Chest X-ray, PA view. Patient: 40 years old, sex F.
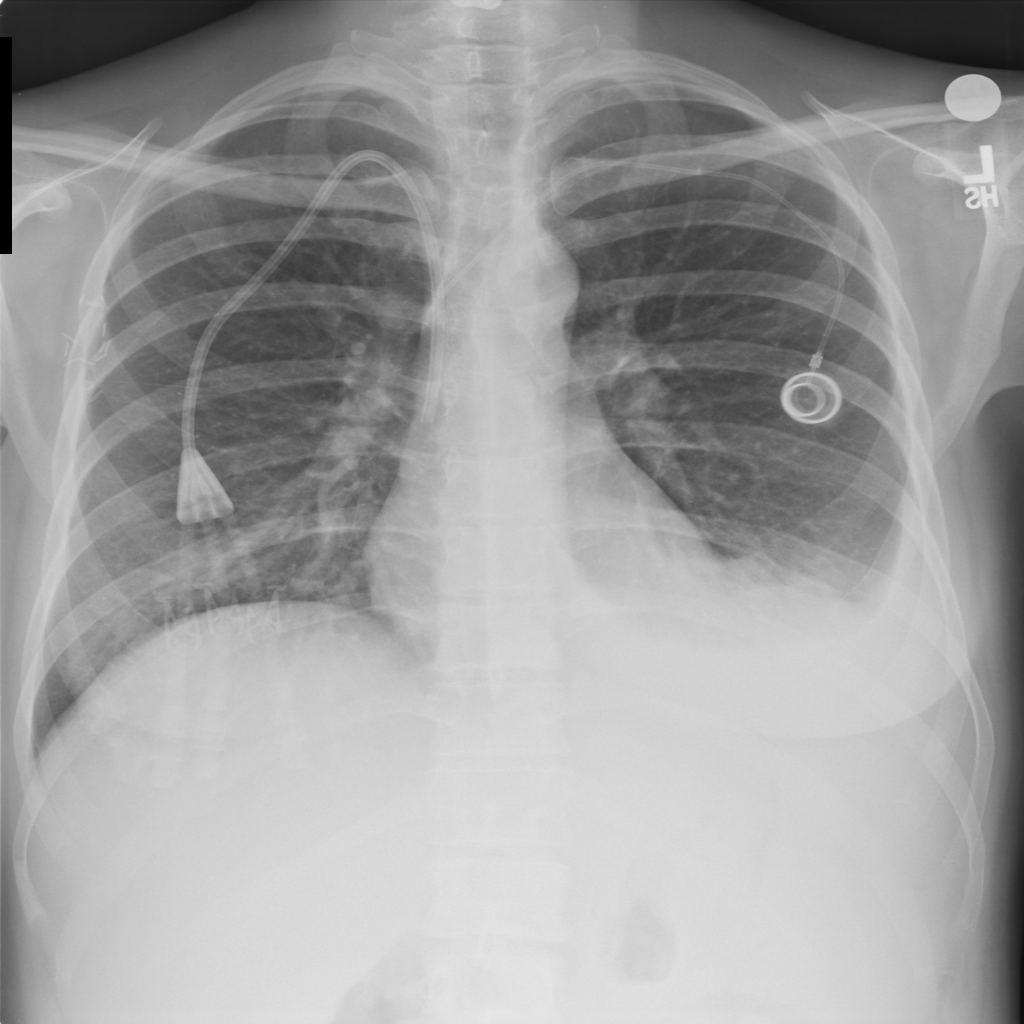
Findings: Effusion